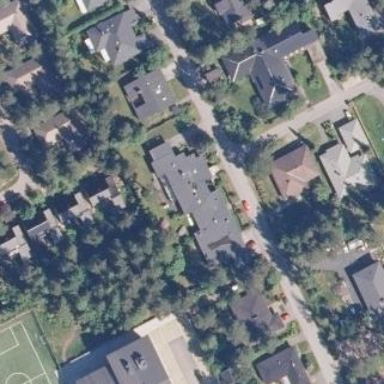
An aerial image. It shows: Semidetached house.